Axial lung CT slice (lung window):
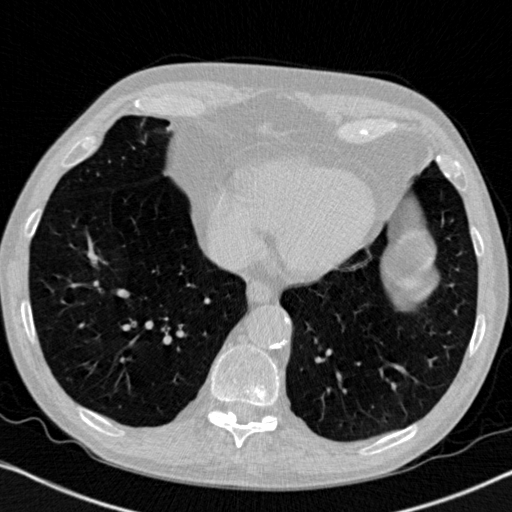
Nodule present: no